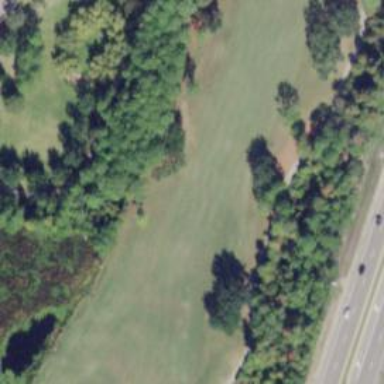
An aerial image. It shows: View of golf hole.